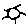
Label: sun